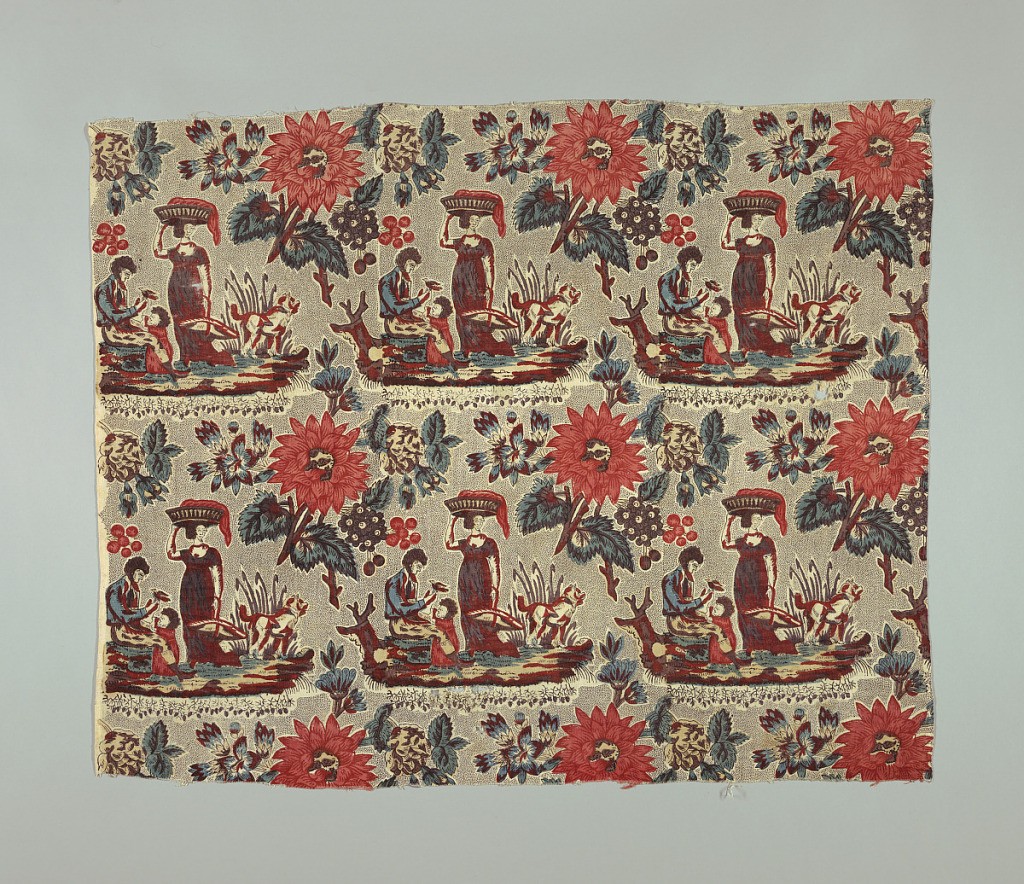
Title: Charmeur d'Oiseaux
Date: ca. 1825
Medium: cotton Technique: relief printed on plain weave
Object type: Textile
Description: Heavy natural-colored cotton printed with a straight repeat of a crude block printed design. Picotage ground with a seated man with a bird perched on a finger, child at knee, standing woman with a basket on her head, and a large dog in the background. Costumes show late Empire style. Figures are encircled by large flower blossoms. Colors are strong with red, purple, blue, buff, and black. Brilliant flower cluster between repeats of group. Block edge is clearly visible.